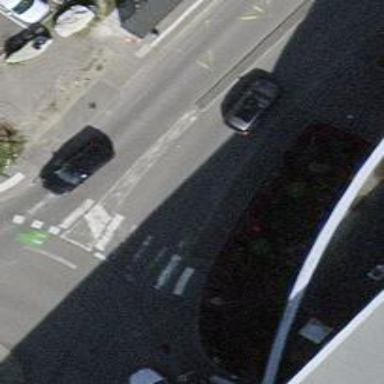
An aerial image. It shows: Uncontrolled zebra crossing on the road.